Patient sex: M
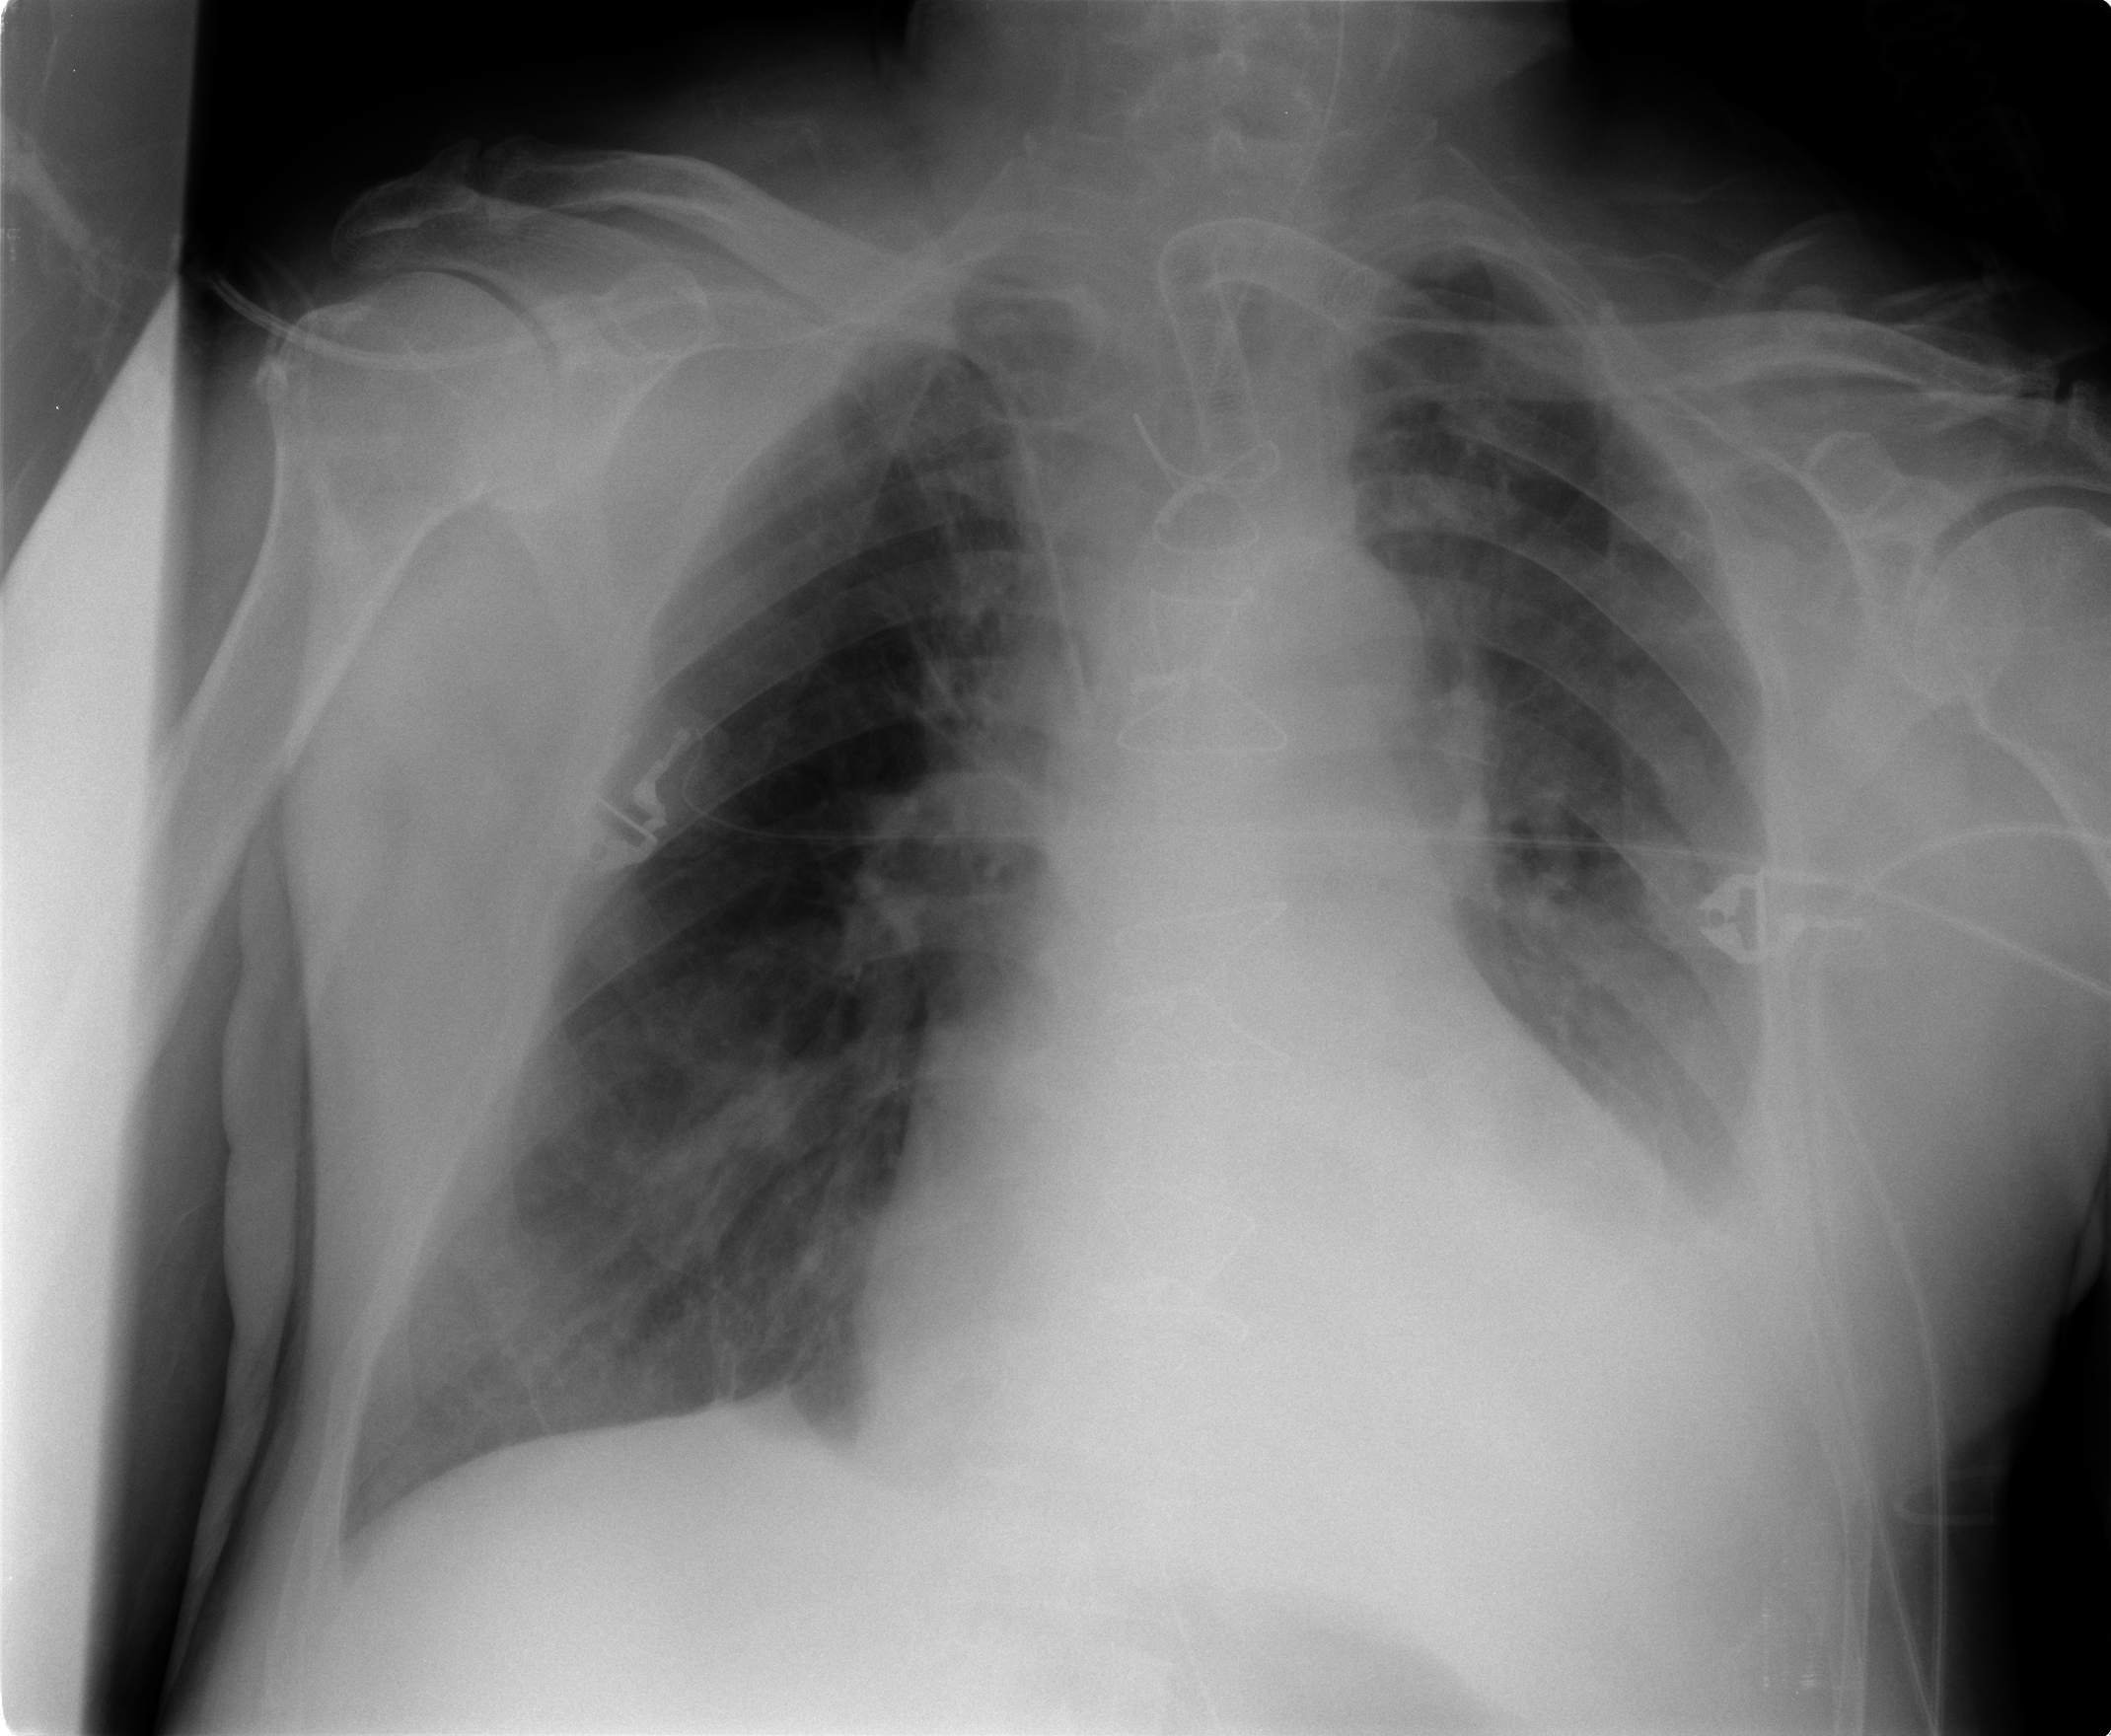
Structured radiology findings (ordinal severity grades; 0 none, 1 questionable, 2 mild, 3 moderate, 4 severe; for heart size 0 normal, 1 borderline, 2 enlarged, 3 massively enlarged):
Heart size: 3
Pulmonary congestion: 2
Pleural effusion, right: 0
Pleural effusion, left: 2
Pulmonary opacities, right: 2
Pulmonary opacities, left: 0
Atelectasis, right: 2
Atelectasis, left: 3